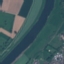
Land use / land cover: River